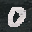
Label: 0